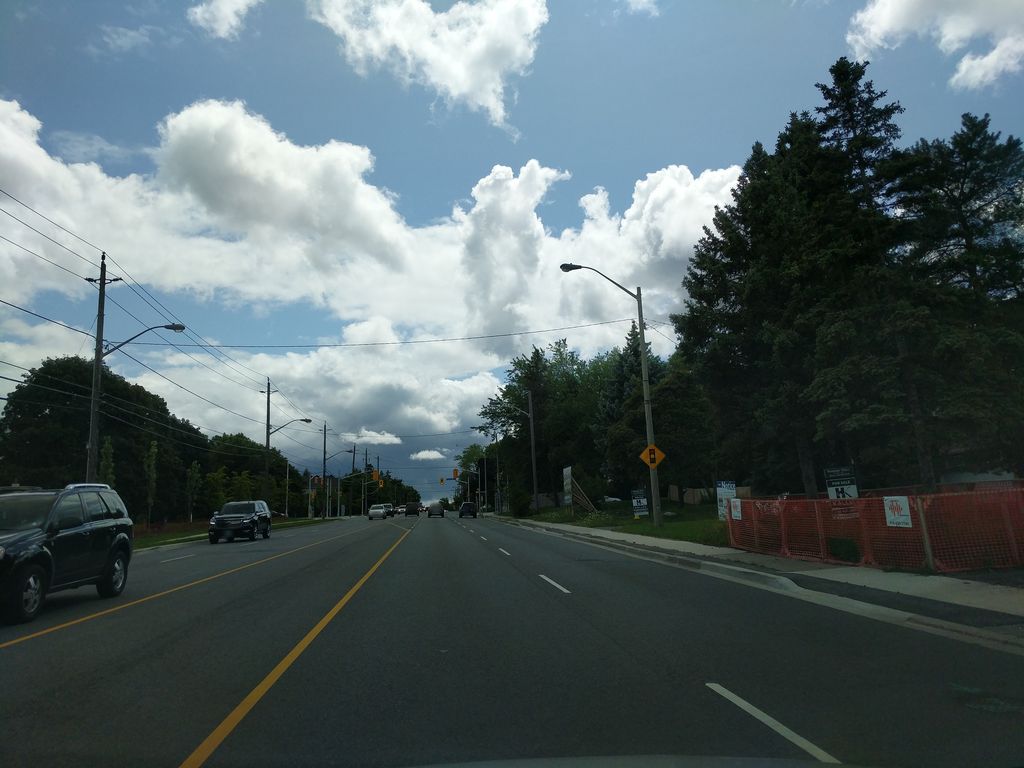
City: toronto